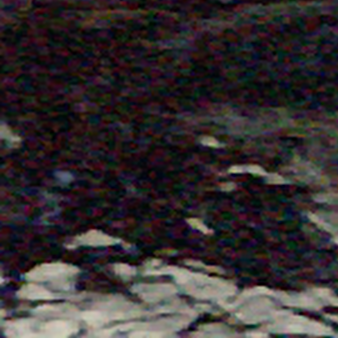
Label: other